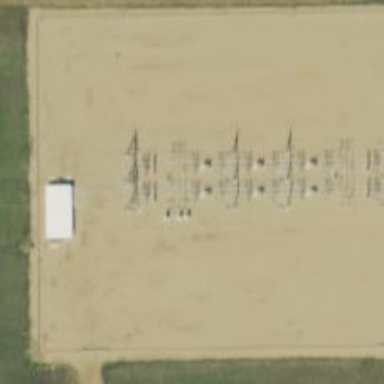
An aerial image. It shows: Switch for power supply.